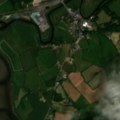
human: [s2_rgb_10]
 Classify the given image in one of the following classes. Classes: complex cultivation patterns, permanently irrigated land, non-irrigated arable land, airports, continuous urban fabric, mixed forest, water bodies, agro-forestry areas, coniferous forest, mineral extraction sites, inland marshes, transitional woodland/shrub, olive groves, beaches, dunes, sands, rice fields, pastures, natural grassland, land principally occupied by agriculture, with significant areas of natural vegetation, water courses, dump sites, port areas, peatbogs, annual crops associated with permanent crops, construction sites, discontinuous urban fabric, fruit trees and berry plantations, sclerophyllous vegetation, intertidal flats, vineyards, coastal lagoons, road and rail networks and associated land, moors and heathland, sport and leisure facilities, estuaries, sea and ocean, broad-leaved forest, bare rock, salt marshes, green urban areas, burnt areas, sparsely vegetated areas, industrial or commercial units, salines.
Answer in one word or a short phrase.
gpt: discontinuous urban fabric, non-irrigated arable land, pastures, inland marshes, intertidal flats